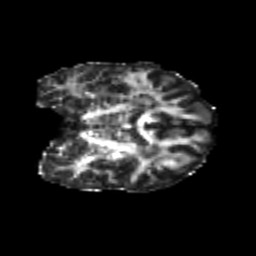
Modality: FA
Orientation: coronal
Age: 22
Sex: female
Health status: healthy
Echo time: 0.074 s